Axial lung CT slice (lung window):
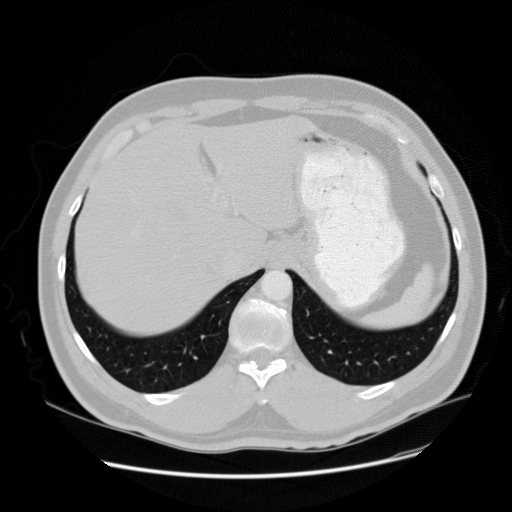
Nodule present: no